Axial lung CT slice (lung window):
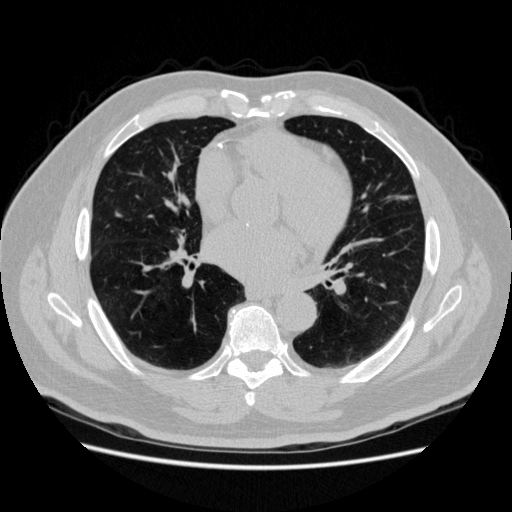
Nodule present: no